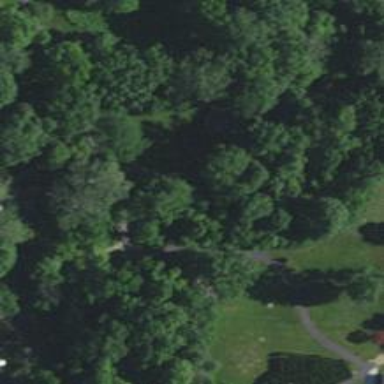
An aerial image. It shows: Lovely park for leisure and relaxation.